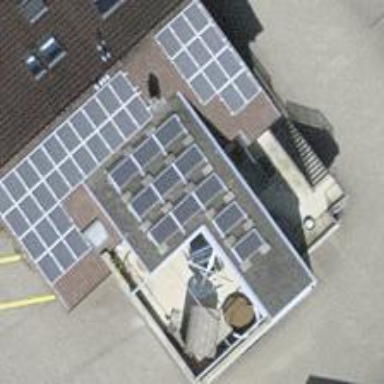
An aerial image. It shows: Solar power generator utilizing photovoltaic technology with solar photovoltaic panels.